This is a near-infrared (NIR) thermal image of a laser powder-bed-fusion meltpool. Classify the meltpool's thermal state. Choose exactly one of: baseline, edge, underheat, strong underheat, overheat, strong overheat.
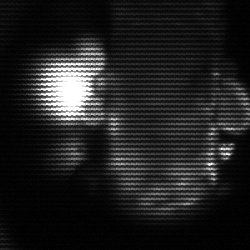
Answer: strong underheat